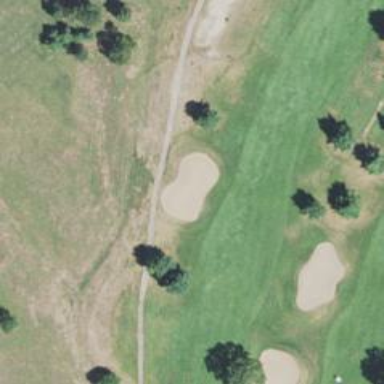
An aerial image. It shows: Golf hole.